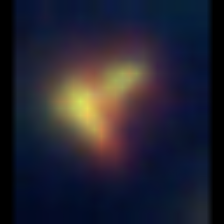
Taxon: NanoPlankton
Group: Other